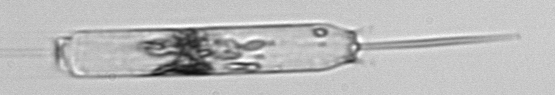
Label: Ditylum_brightwellii